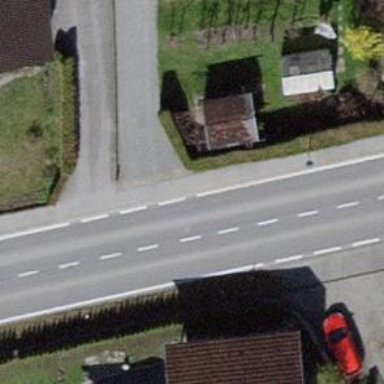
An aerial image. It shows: Secondary road with asphalt surface and sidewalks on both sides.